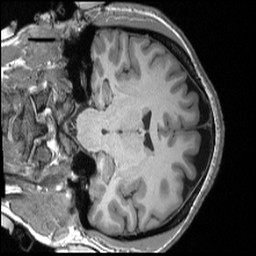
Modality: T1w
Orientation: coronal